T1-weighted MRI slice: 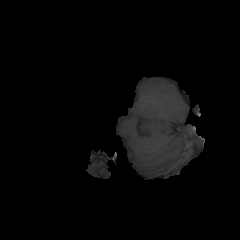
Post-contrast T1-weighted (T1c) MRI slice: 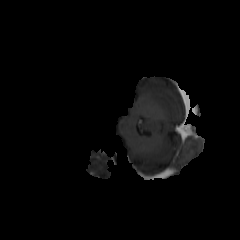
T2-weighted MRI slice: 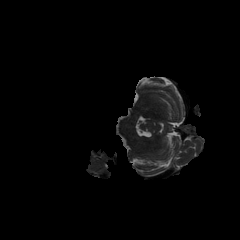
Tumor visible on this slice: no